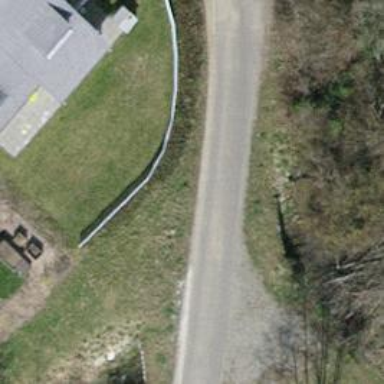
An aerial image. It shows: Unclassified road with no sidewalk.